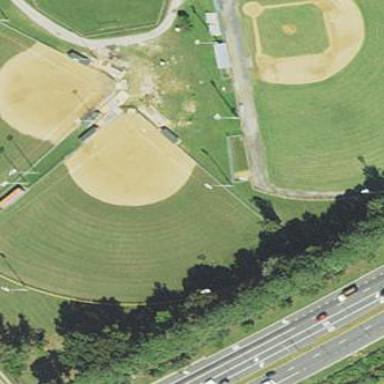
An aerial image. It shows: Baseball pitch for leisure land.